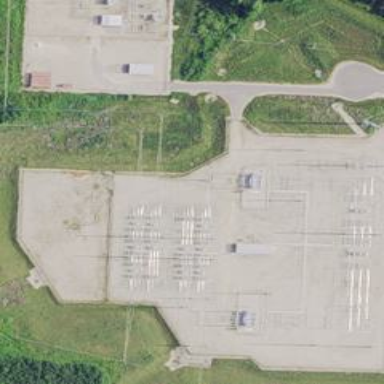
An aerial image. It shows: Switch for power supply.